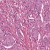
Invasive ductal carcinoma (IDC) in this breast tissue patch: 1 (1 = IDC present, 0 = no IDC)